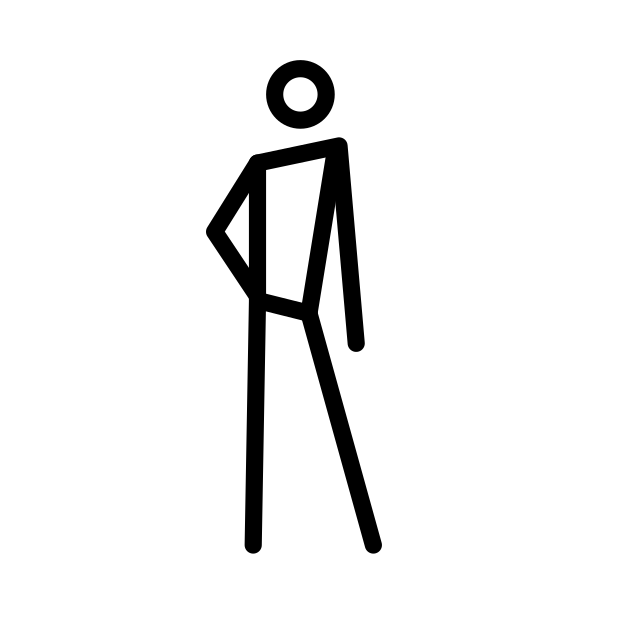
stick figure leaning left